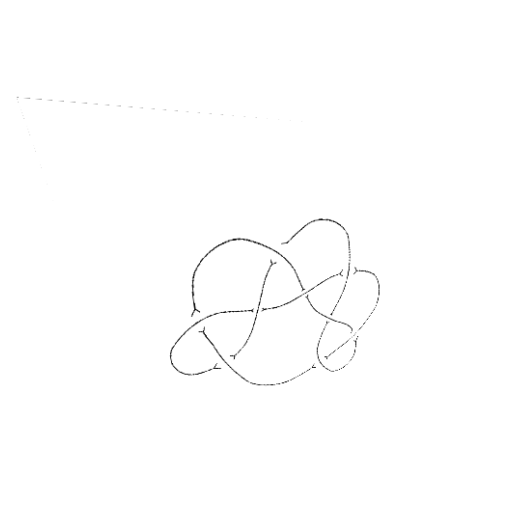
Crossing number: 9